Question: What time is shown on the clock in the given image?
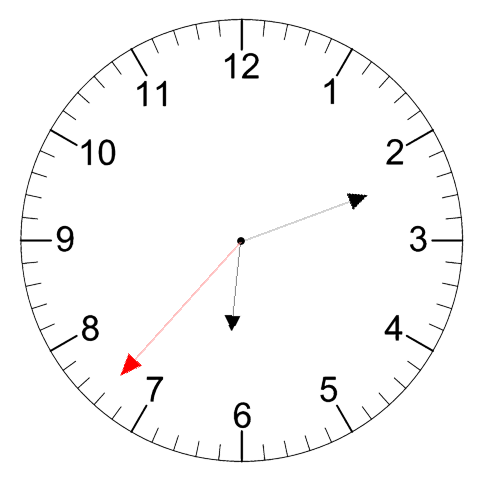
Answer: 06:11:37